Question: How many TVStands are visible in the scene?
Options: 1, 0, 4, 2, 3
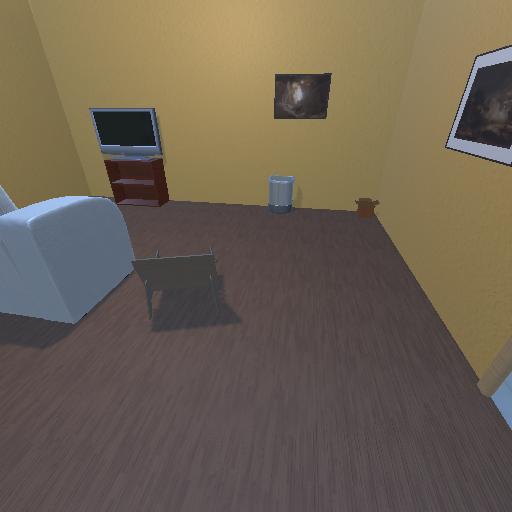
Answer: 1